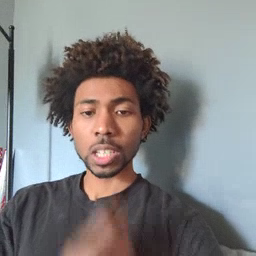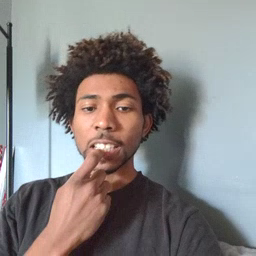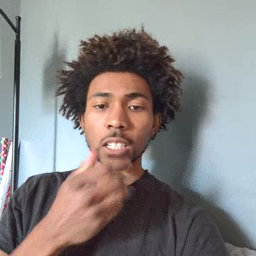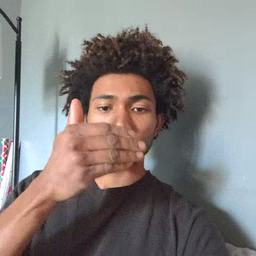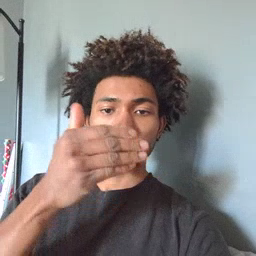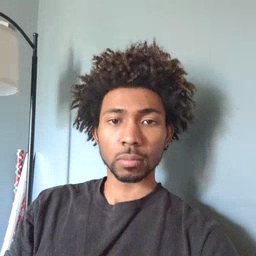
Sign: glasswindow